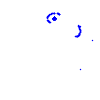
Particle: proton